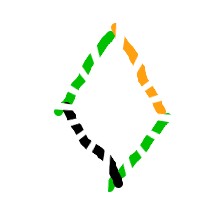
Shape: rhombus